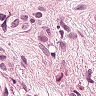
Metastatic tissue present: yes